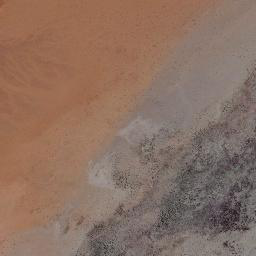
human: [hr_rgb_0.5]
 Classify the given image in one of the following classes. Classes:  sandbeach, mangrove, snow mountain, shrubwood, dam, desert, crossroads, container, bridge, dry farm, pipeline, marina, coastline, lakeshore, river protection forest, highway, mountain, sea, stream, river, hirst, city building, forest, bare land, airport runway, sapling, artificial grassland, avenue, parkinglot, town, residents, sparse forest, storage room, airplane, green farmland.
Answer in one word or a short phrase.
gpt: desert